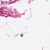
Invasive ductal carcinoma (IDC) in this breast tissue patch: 0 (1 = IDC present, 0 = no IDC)